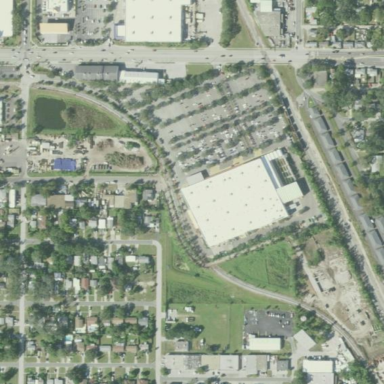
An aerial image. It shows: Retail building.